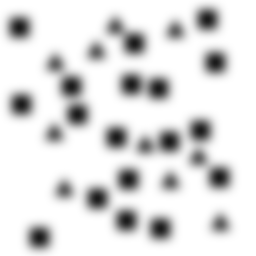
Squares: 18
Triangles: 10
Stars: 0
Total shapes: 28